【题型】填空题　【知识点】解析几何　【难度】hard
定义：点 \(P(x_0,y_0)\) 到直线 \(l: ax+by+c=0\)（\(a,b\) 不全为零）的有向距离为 \(\delta = \frac{ax_0 + by_0 + c}{\sqrt{a^2 + b^2}}\). 设点 \(A,B\) 到直线 \(l\) 的有向距离为 \(\delta_A,\delta_B\). 已知两定点 \(F_1(-2,0)\) 与 \(F_2(2,0)\)，\(F_1,F_2\) 到直线 \(l\) 的有向距离之差的绝对值等于 \(2\sqrt{2}\)，且 \(F_1,F_2\) 在直线 \(l\) 的同侧，则平面上不在任何一条直线 \(l\) 上的点组成的图形面积为 \underline{\quad\quad}.
【解答】
【答案】\(\boldsymbol{8}\)

【分析】结合有向距离定义，化简 \(|\delta_{F_1} - \delta_{F_2}| = 2\sqrt{2}\) 可得 \(a^2 = b^2\)，由 \(F_1,F_2\) 在直线 \(l\) 的同侧得 \(\delta_{F_1} \cdot \delta_{F_2} > 0\)，化简得 \(\frac{c}{a}\) 的范围，由直线 \(y = -x - \frac{c}{a}\) 与直线 \(y = x + \frac{c}{a}\) 的变化数形结合可得.

【详解】由题意两定点 \(F_1(-2,0)\) 与 \(F_2(2,0)\) 到直线 \(l: ax+by+c=0\) 的有向距离分别为
\[
\delta_{F_1} = \frac{-2a + c}{\sqrt{a^2 + b^2}}, \quad \delta_{F_2} = \frac{2a + c}{\sqrt{a^2 + b^2}}.
\]
因为 \(|\delta_{F_1} - \delta_{F_2}| = 2\sqrt{2}\)，所以
\[
\left|\frac{-2a + c}{\sqrt{a^2 + b^2}} - \frac{2a + c}{\sqrt{a^2 + b^2}}\right| = 2\sqrt{2},
\]
即
\[
\left|\frac{-4a}{\sqrt{a^2 + b^2}}\right| = 2\sqrt{2},
\]
化简得 \(a^2 = b^2\)，则 \(a = \pm b\).

又由 \(a,b\) 不全为零，则 \(a \neq 0\)，且 \(b \neq 0\).

当 \(a = b\) 时，\(l: ax+by+c=0\) 可化为 \(y = -x - \frac{c}{a}\);

当 \(a = -b\) 时，\(l: ax+by+c=0\) 可化为 \(y = x + \frac{c}{a}\).

又因为 \(F_1,F_2\) 在直线 \(l\) 的同侧，

则
\[
\delta_{F_1} \cdot \delta_{F_2} = \frac{-2a + c}{\sqrt{a^2 + b^2}} \cdot \frac{2a + c}{\sqrt{a^2 + b^2}} = \frac{c^2 - 4a^2}{a^2 + b^2} = \frac{c^2 - 4a^2}{2a^2} = \frac{c^2}{2a^2} - 2 > 0.
\]
解得 \(\frac{c}{a} < -2\) 或 \(\frac{c}{a} > 2\).

所以直线 \(y = -x - \frac{c}{a}\) 可表示平面上两平行直线 \(y = -x + 2\) 与 \(y = -x - 2\) 之间带状区域以外的点，

其中不能表示两平行直线 \(y = -x \pm 2\) 上的点;

直线 \(y = x + \frac{c}{a}\) 可表示平面上两平行直线 \(y = x + 2\) 与 \(y = x - 2\) 之间带状区域以外的点，

其中不能表示两平行直线 \(y = x \pm 2\) 上的点;

结合图形可知，平面上不在任何一条直线 \(l\) 上的点组成的图形为以 \(F_1F_2\) 为对角线的正方形，

由 \(|F_1F_2| = 4\)，则该正方形的面积 \(S = \frac{1}{2} \times 4 \times 4 = 8\).

故答案为：\(\boldsymbol{8}\).

【点睛】结论点睛：根据有向距离的定义，可得如下结论：

在直线 \(l\) 同侧的点，有向距离的符号相同；在直线 \(l\) 异侧的点，有向距离的符号相反. 即 \(\delta_A \cdot \delta_B > 0 \iff\) 点 \(A,B\) 在直线 \(l\) 的同侧；\(\delta_A \cdot \delta_B < 0 \iff\) 点 \(A,B\) 在直线 \(l\) 的异侧.

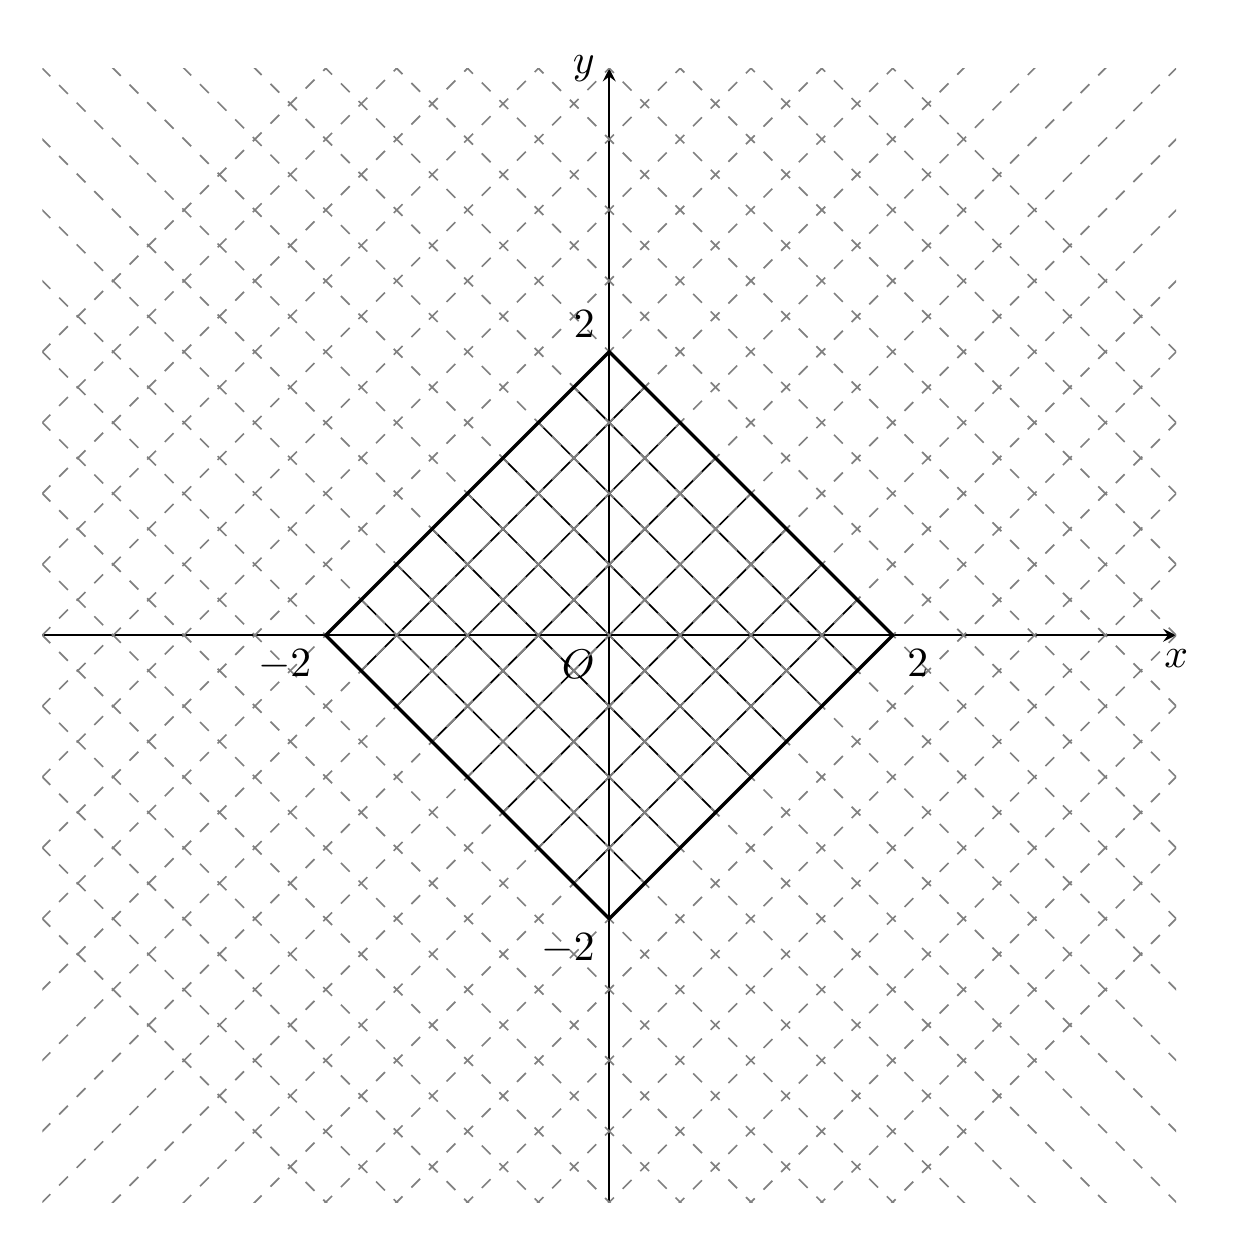